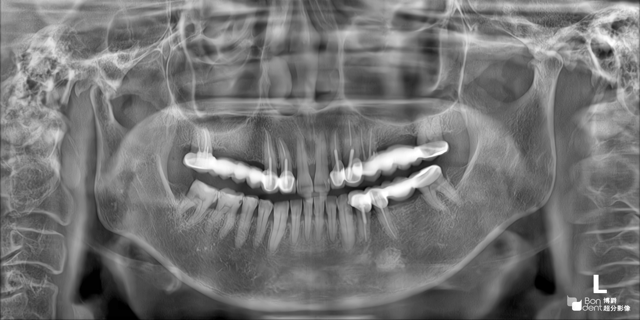
adult